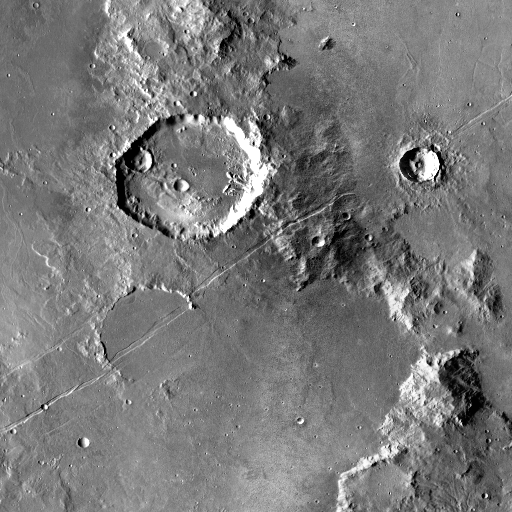
Crater classes present: Background, Other, Buried